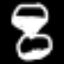
Label: hourglass